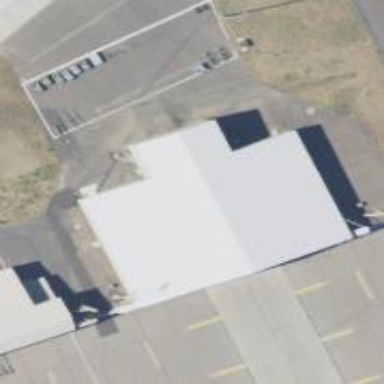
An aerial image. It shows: Hangar at the airport.